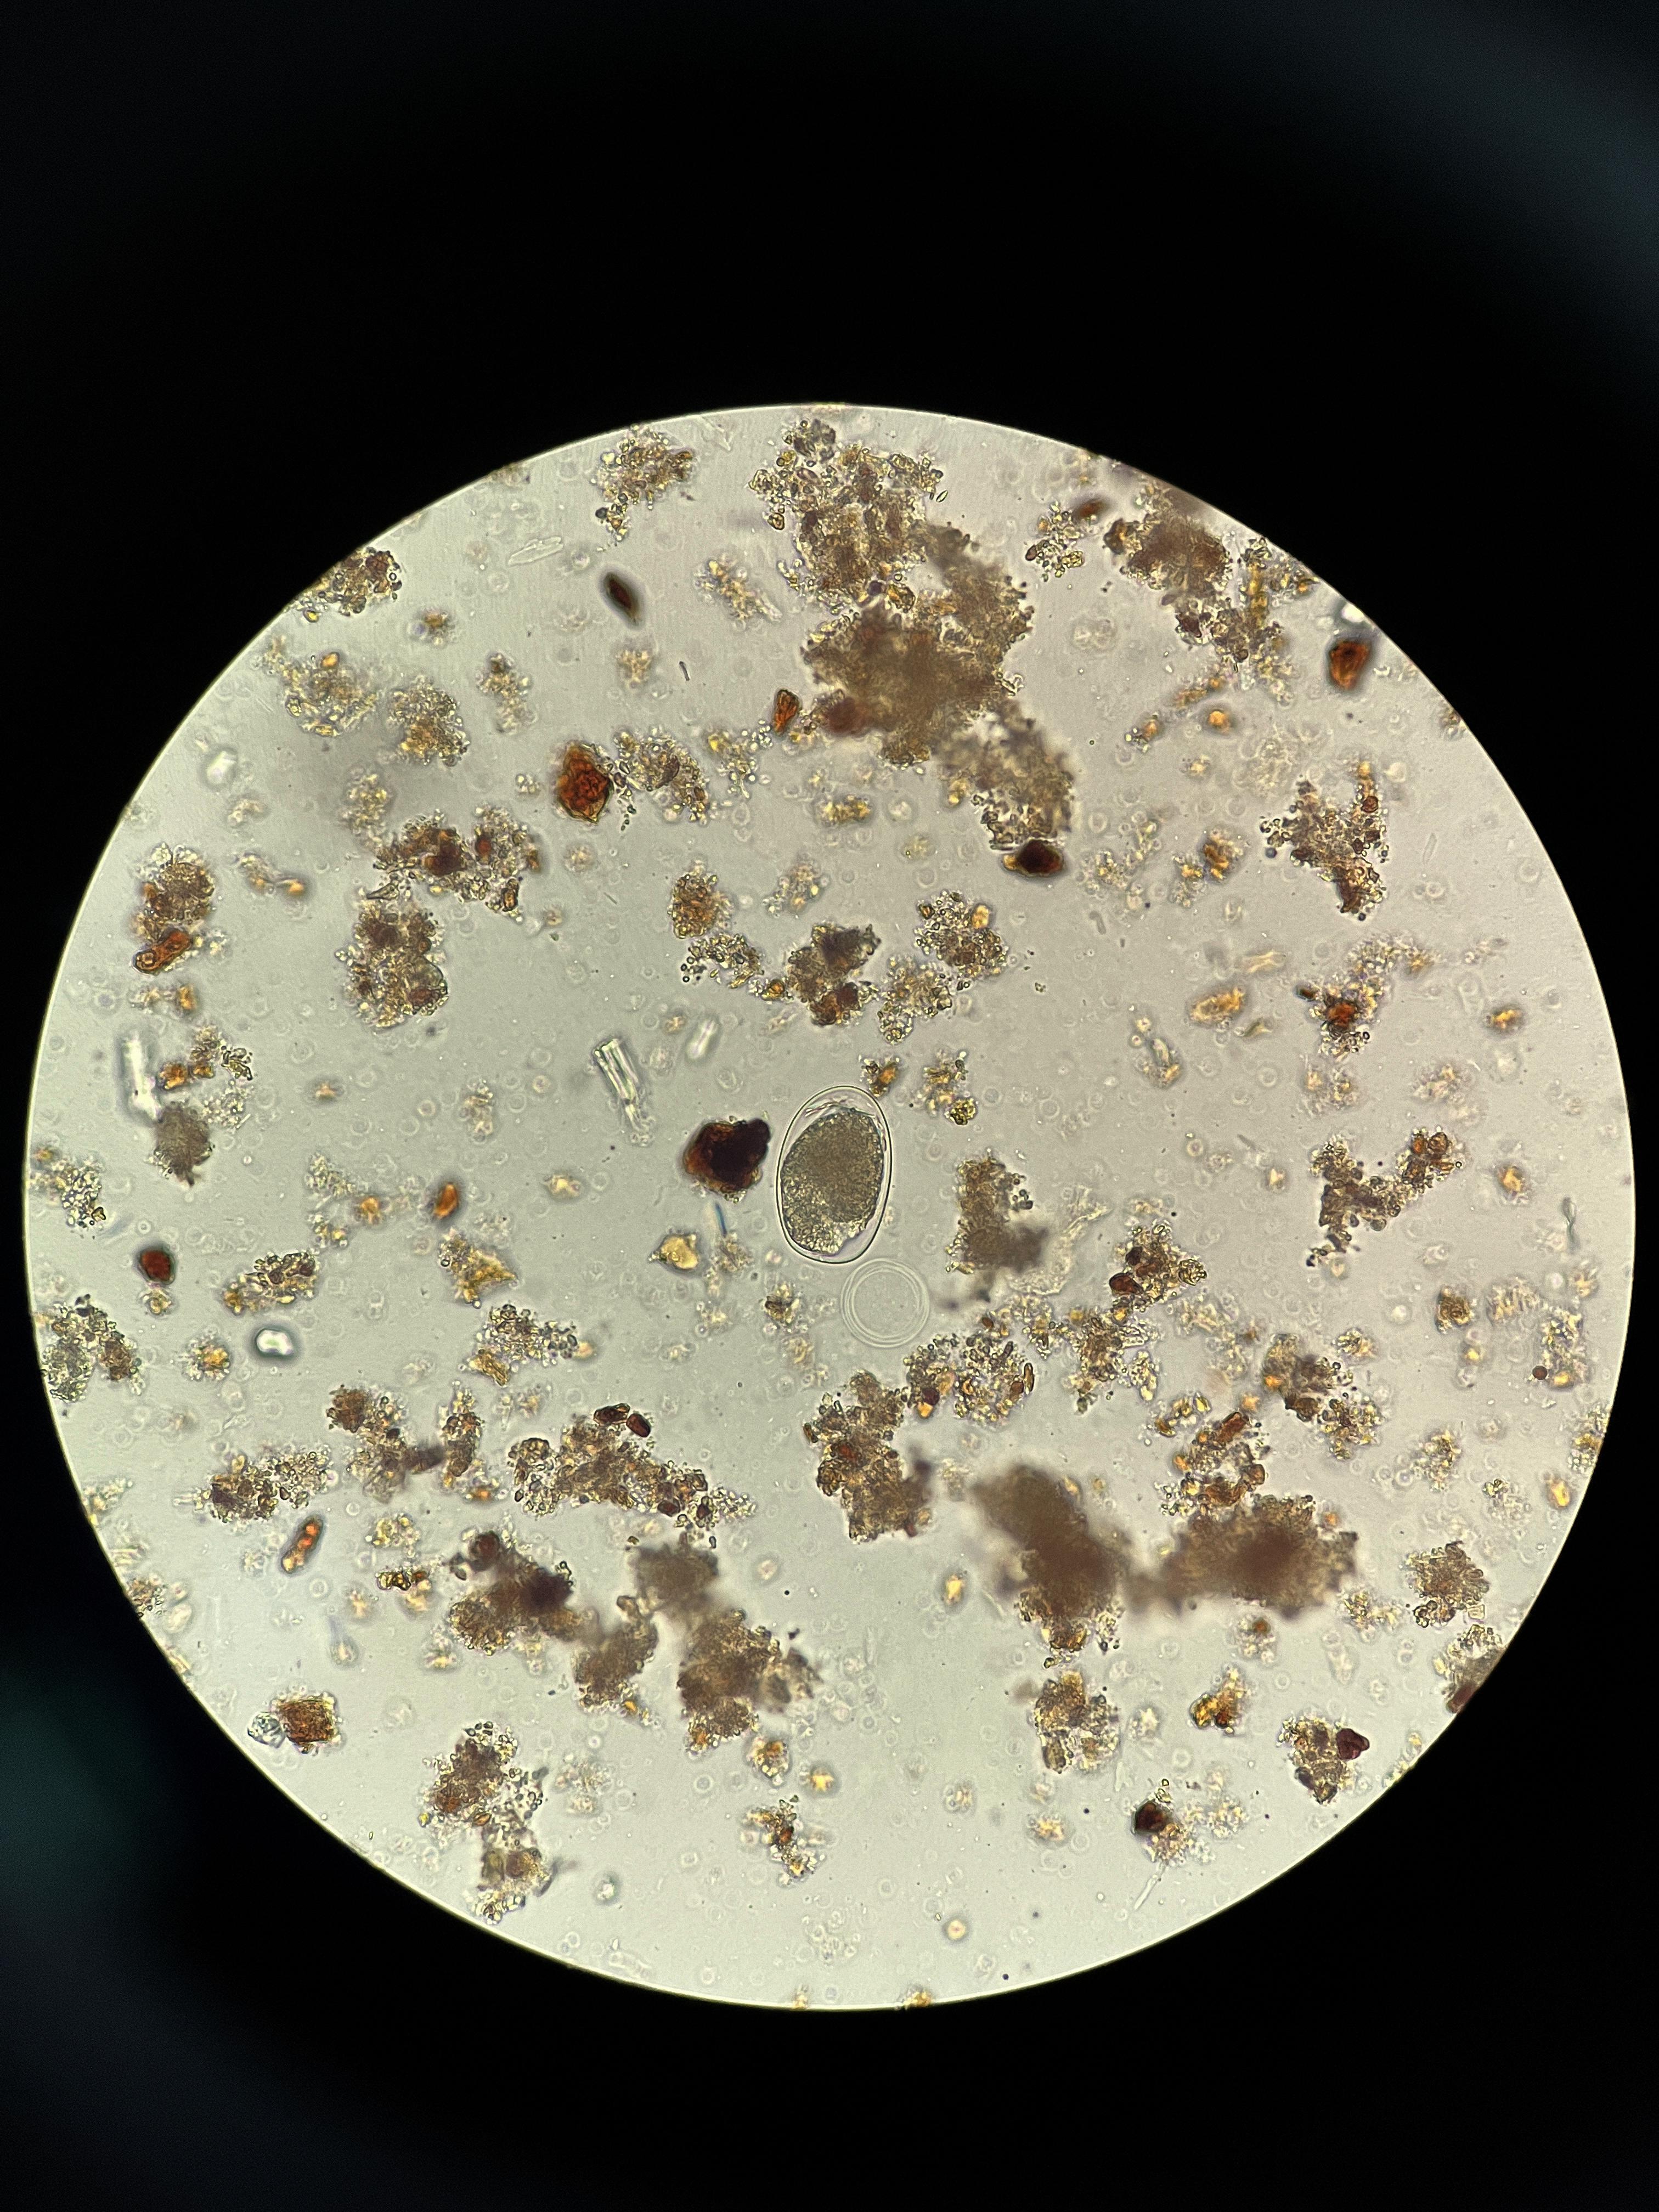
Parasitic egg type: Hookworm egg